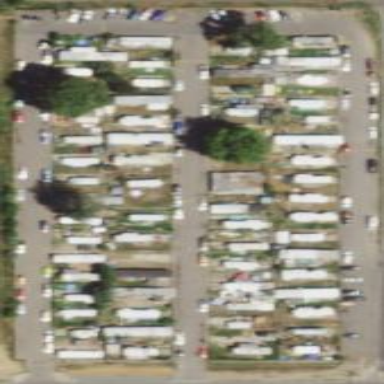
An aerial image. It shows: Residential area known as trailer park.